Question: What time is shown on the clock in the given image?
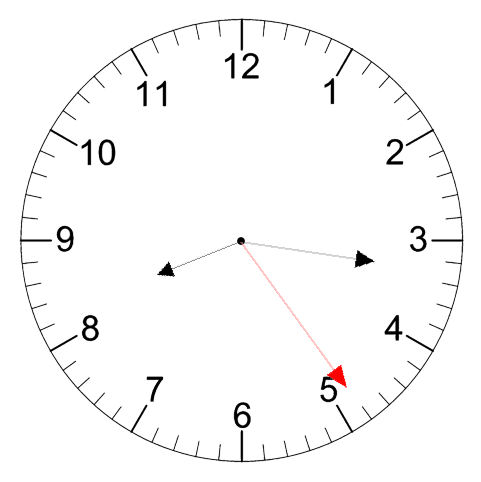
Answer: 08:16:24